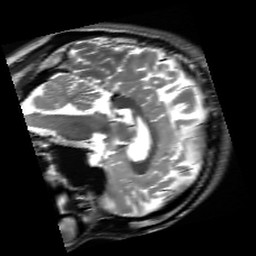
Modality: inplaneT2
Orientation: sagittal
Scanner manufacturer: siemens
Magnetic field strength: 3 T
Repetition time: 7.02 s
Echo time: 0.069 s